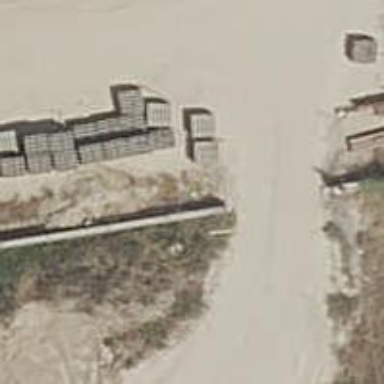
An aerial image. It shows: Retaining wall.